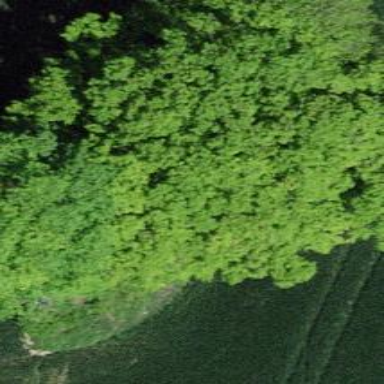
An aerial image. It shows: Forest area.